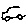
Label: car